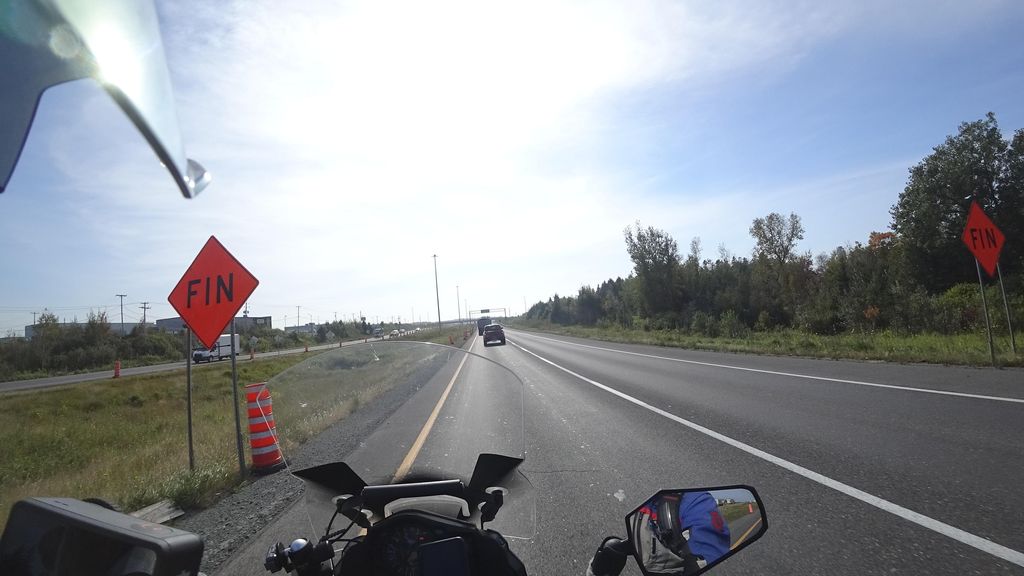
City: quebec_city